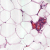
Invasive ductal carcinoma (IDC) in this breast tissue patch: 0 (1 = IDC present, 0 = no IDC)